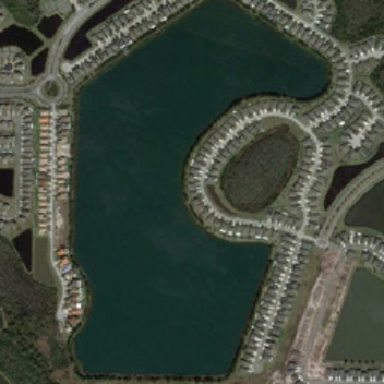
Many buildings are around the irregular lake .